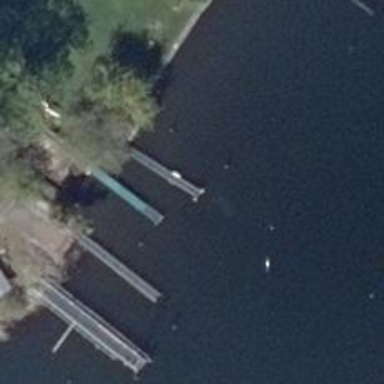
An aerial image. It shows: Man-made pier.